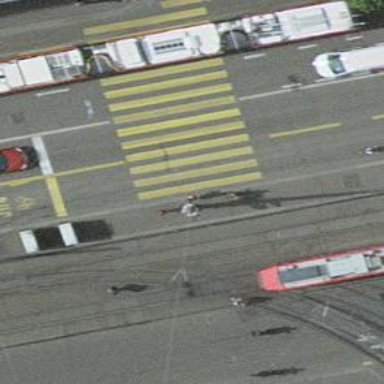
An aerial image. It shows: Tram crossing on the railway.